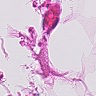
Metastatic tissue present: no